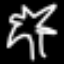
Label: palm tree